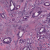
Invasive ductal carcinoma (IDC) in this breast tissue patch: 1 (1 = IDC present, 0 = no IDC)